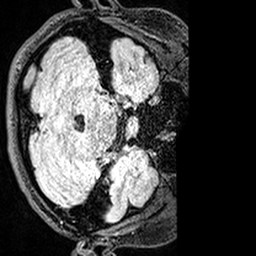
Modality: FLAIR
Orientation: axial
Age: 21
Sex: female
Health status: healthy
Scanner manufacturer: siemens
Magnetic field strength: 3 T
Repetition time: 5 s
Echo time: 0.388 s